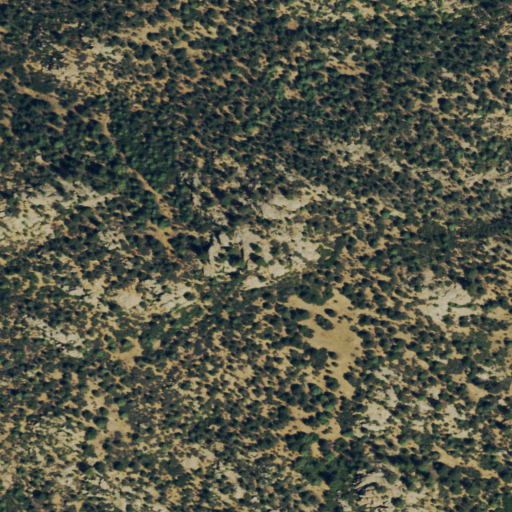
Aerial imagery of mountain in Colorado named Deadmans Hill containing shrub and evergreen forest